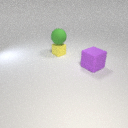
large green rubber sphere above small yellow rubber cube